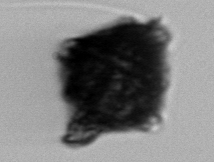
Label: Gonyaulax